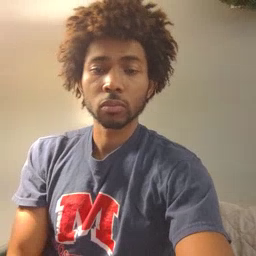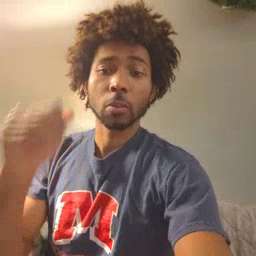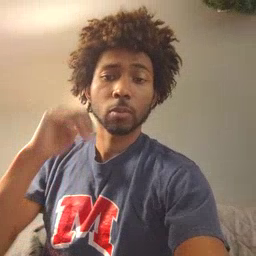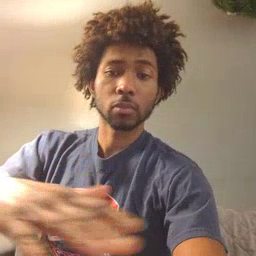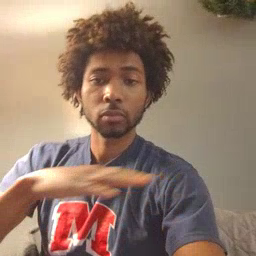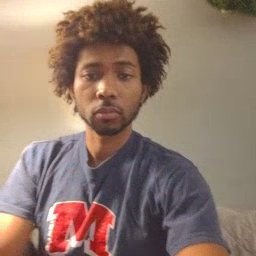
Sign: backyard